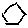
Label: hexagon